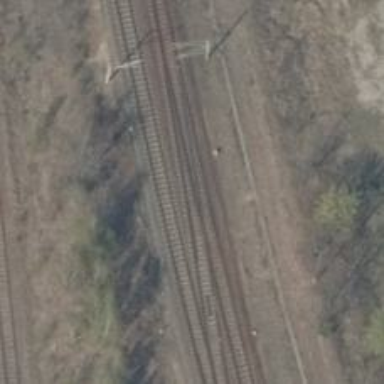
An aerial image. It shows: Railway track.